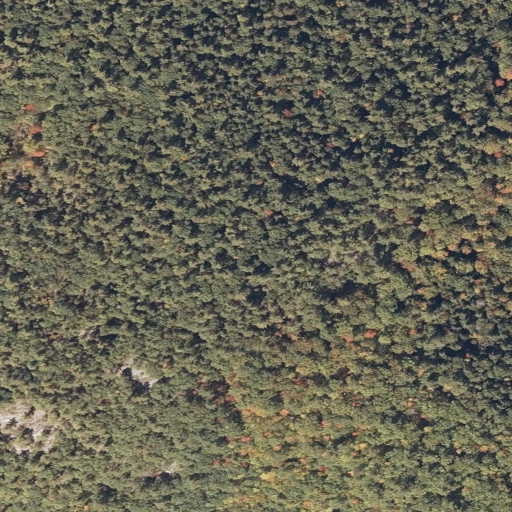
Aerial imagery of mountain in Maine named Page Mountain containing evergreen forest, mixed forest, deciduous forest, and pasture